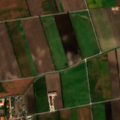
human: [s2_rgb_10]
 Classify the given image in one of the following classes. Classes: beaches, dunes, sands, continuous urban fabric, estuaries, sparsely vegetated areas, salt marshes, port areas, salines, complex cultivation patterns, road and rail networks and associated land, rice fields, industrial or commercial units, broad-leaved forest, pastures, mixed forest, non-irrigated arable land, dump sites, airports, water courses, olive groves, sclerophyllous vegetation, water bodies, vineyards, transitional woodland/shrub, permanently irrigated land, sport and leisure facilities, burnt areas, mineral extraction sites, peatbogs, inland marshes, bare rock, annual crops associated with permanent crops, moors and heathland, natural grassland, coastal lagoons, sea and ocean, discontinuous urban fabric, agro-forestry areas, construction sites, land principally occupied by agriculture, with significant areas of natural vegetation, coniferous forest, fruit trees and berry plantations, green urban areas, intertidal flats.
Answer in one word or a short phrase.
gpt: discontinuous urban fabric, non-irrigated arable land